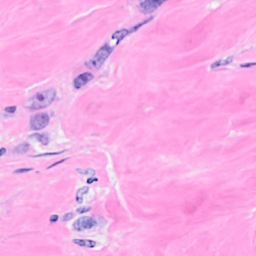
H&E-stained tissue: Breast